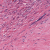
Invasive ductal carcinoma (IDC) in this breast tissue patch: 0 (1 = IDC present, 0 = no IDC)